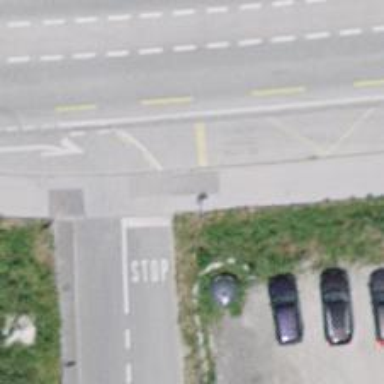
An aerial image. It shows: Sidewalk.